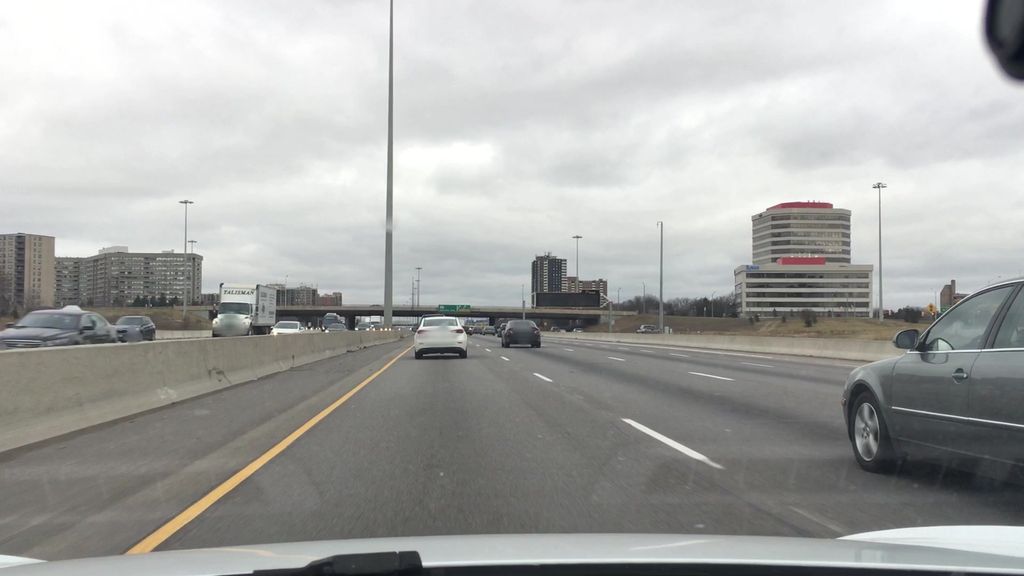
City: toronto